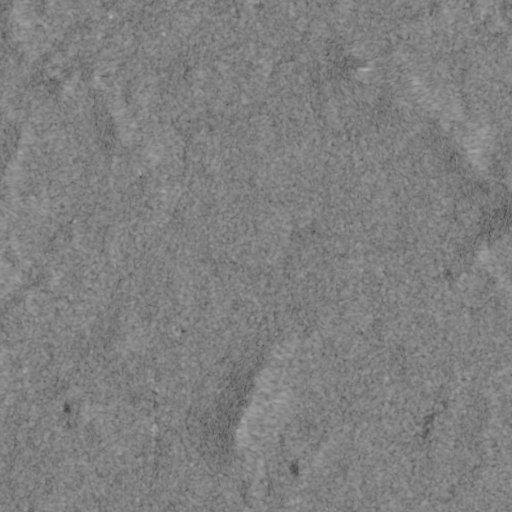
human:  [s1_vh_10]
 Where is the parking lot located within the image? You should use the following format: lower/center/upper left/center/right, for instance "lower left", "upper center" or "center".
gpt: The parking lot is located in the lower left of the image.
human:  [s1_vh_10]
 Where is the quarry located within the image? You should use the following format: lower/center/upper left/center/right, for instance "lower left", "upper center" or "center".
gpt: The quarry is located in the right of the image.
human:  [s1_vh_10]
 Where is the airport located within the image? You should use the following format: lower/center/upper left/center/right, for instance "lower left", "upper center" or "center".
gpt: There is no airport in the image.

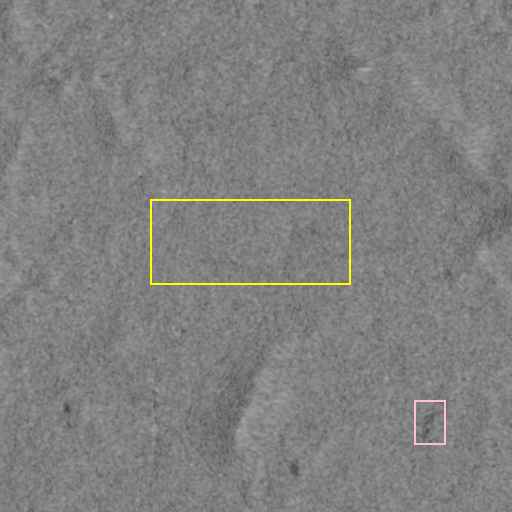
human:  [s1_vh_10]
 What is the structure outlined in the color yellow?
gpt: The structure outlined in yellow is a crop field.
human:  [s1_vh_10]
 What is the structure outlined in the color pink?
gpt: The structure outlined in pink is a quarry.
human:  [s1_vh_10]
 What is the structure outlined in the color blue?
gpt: There is no blue outline.